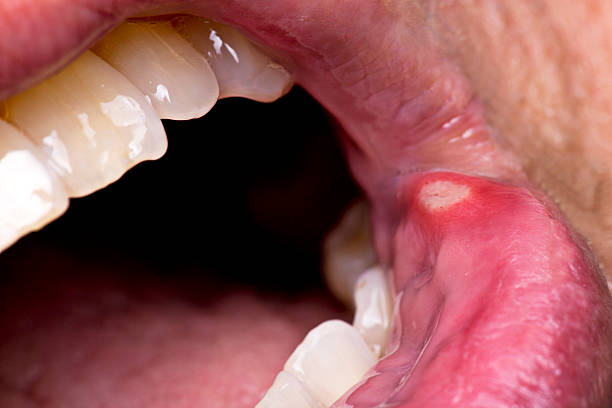
Condition: Mouth Ulcer